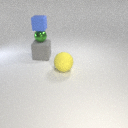
large gray rubber cube behind large yellow rubber sphere